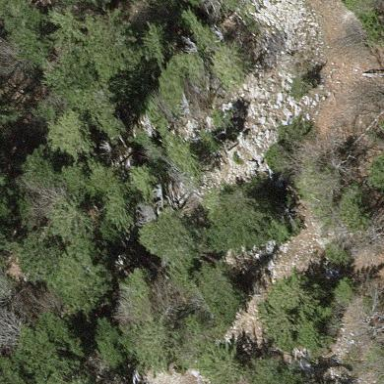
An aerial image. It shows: Landscape dominated by bare rock.